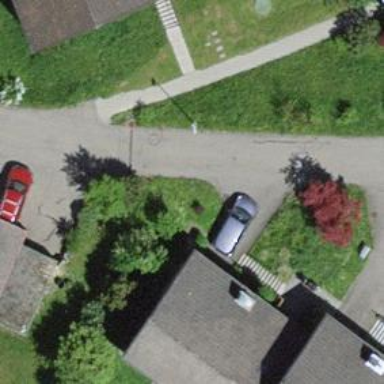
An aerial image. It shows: Smoothly paved residential road.